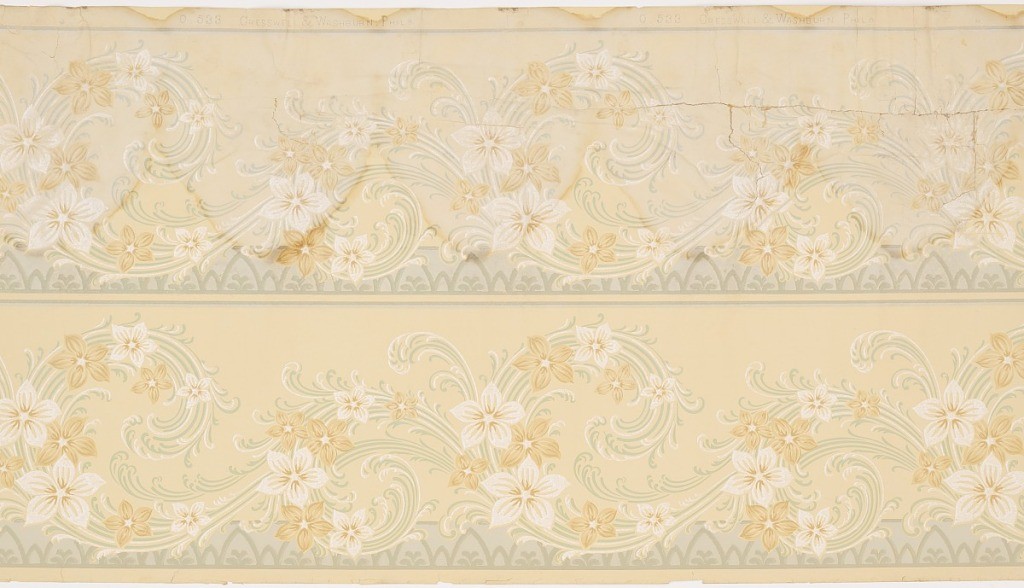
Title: Border
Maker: Cresswell & Washburn Ltd, Philadelphia, Pennsylvania, 1880 - 1900
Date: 1905–1915
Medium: Machine-printed paper
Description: Two bands of continuous swirling vine and flower pattern, each bordered on the bottom by a repeating pattern of alternately large and small inverted curved v's with the large ones containing a simple flower design on a solid ground bordered and separated by thin horizontal bands. Printed in yellow, mica, gray, brown and tan.